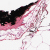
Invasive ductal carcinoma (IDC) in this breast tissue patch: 0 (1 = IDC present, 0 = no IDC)